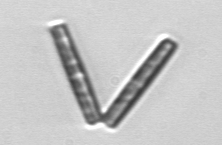
Label: Thalassionema